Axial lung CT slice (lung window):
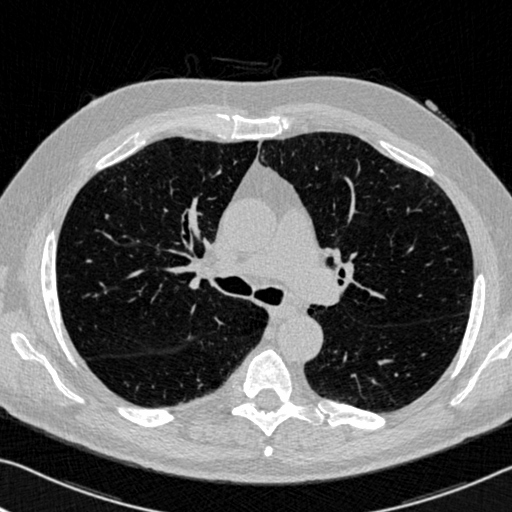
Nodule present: no